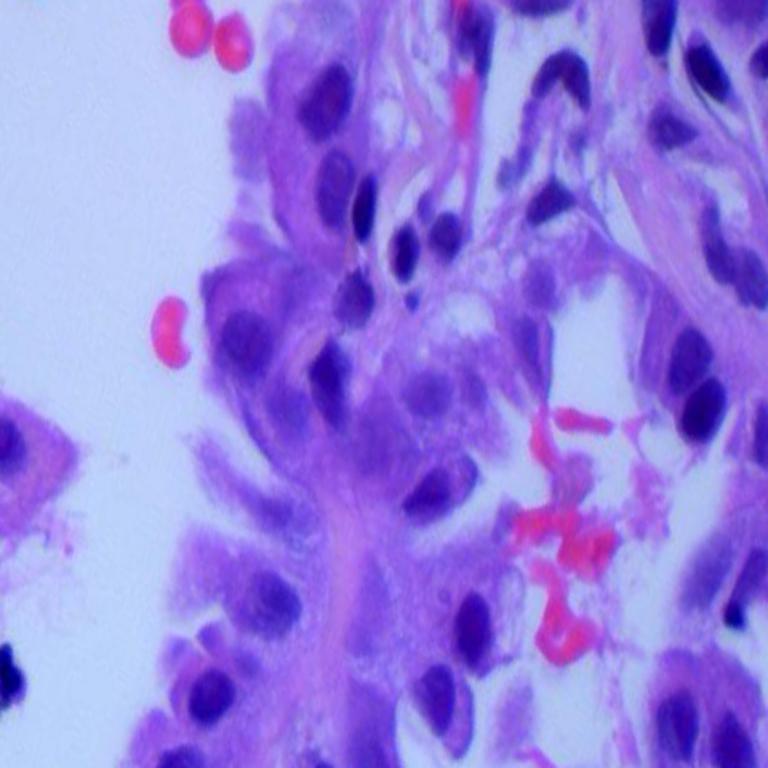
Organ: lung
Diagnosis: adenocarcinomas